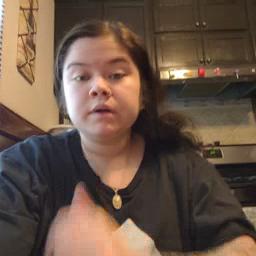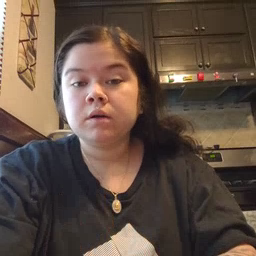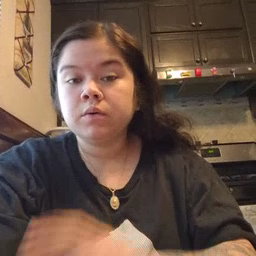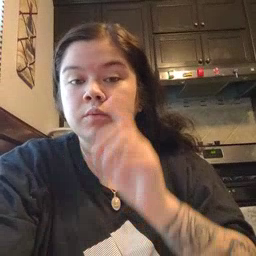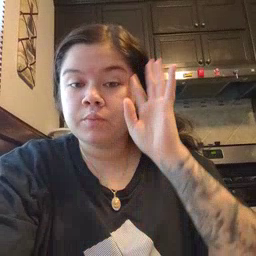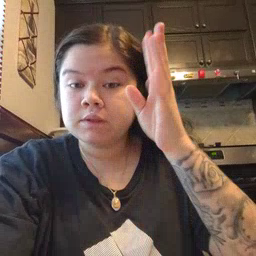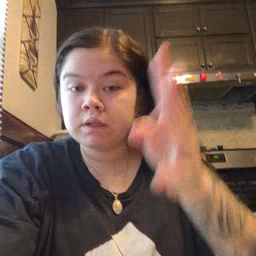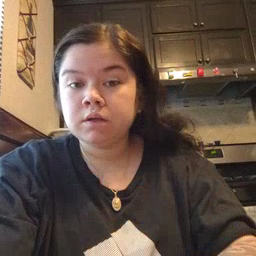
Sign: pretend